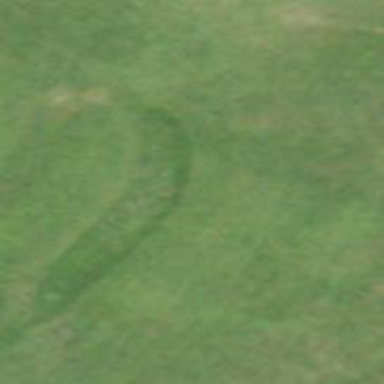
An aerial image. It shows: Golf hole.